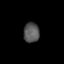
Tissue: lung
Cell type: Epithelial cells
Senescence score: 0.1314
Nuclear area (px): 309
Mean DAPI intensity: 86.23